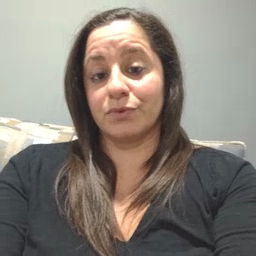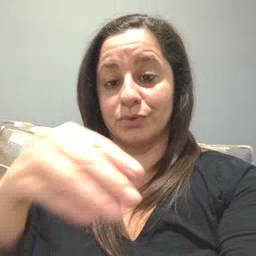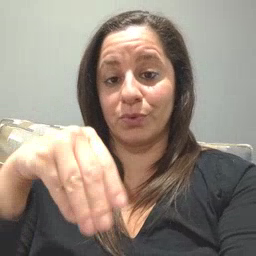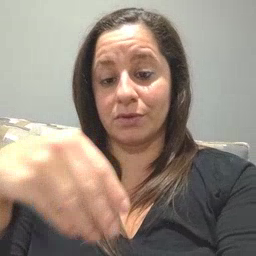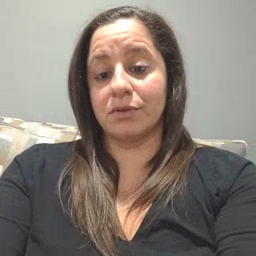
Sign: store